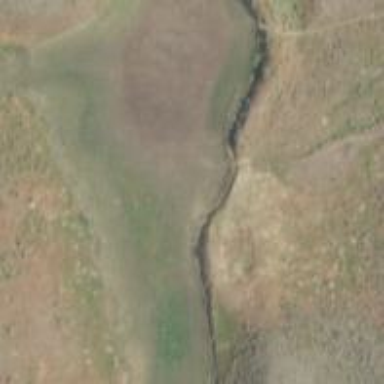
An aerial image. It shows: Reservoir.